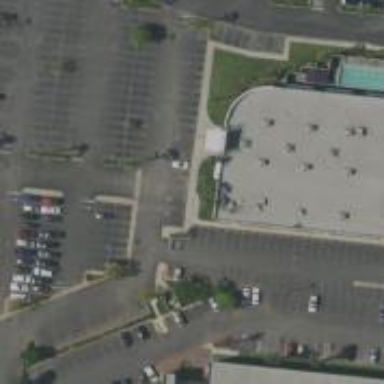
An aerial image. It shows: Building used as fitness center.